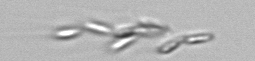
Label: Dinobryon